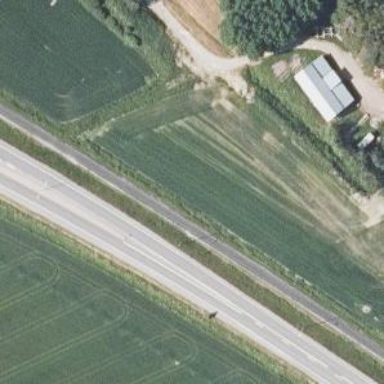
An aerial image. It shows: Trunk highway.